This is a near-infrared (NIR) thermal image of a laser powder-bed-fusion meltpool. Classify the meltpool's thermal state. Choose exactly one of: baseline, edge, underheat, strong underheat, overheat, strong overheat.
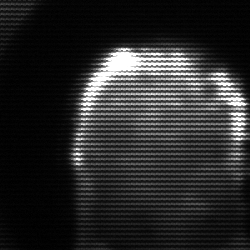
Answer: baseline